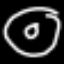
Label: donut